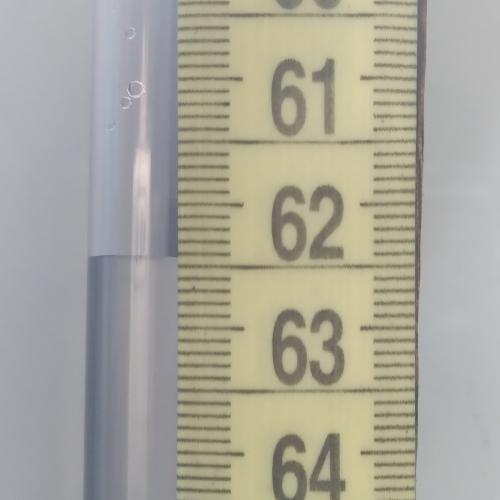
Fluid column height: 62.4 cm